Question: I have a problem in matlab. I want to plot a graph having 5 plots. Let me go through them.
x axis for each data is from 1:500.
For plot 1 to 3, I want to place marker after every 10 values, whereas for plot 4 to 5 I want to place markers after every 5 values. Is it possible to do it ?
I followed a code something like this:
'''
figure,
set(gcf, 'Position', get(0,'Screensize')); % Maximize figure.
set(gcf,'Color','white');
plot(ObjVal1(1:10:end),'*r','LineWidth',3);
hold on;
plot(ObjVal2(1:10:end),'-.b','LineWidth',3);
plot(ObjVal3(1:10:end),'+-k','LineWidth',3);
plot(ObjVal4(1:5:end),'sm','LineWidth',3);
plot(ObjVal5(1:5:end),'.b','LineWidth',3);
hold off;
title({'Fitness Value'},'FontWeight','bold','FontSize', 12,'Color','black');
xlabel('Fitness Value --->','FontWeight','bold','FontSize', 12,'Color','black');
ylabel('Iterations --->','FontWeight','bold','FontSize', 12,'Color','black');
legend('CV GDS','CV Momentum','CV Exct LS','CV Back Track','CV Conjugate GDS');
'''
Then I get an output like this :

The problem is quite evident from the picture. The plots of 1-3 is given for 50 values as the subplot is taken for each 10 iterations whereas the 4th and 5th plot is given for 100 values as the subplot is taken for each 5 iterations. I do not want to do this. Basically I want the plot of all the values but with the markers placed at each 10 iterations for plot 1-3 and at each 5 iterations for plots 4-5.
Thanks everybody in advance for your help !
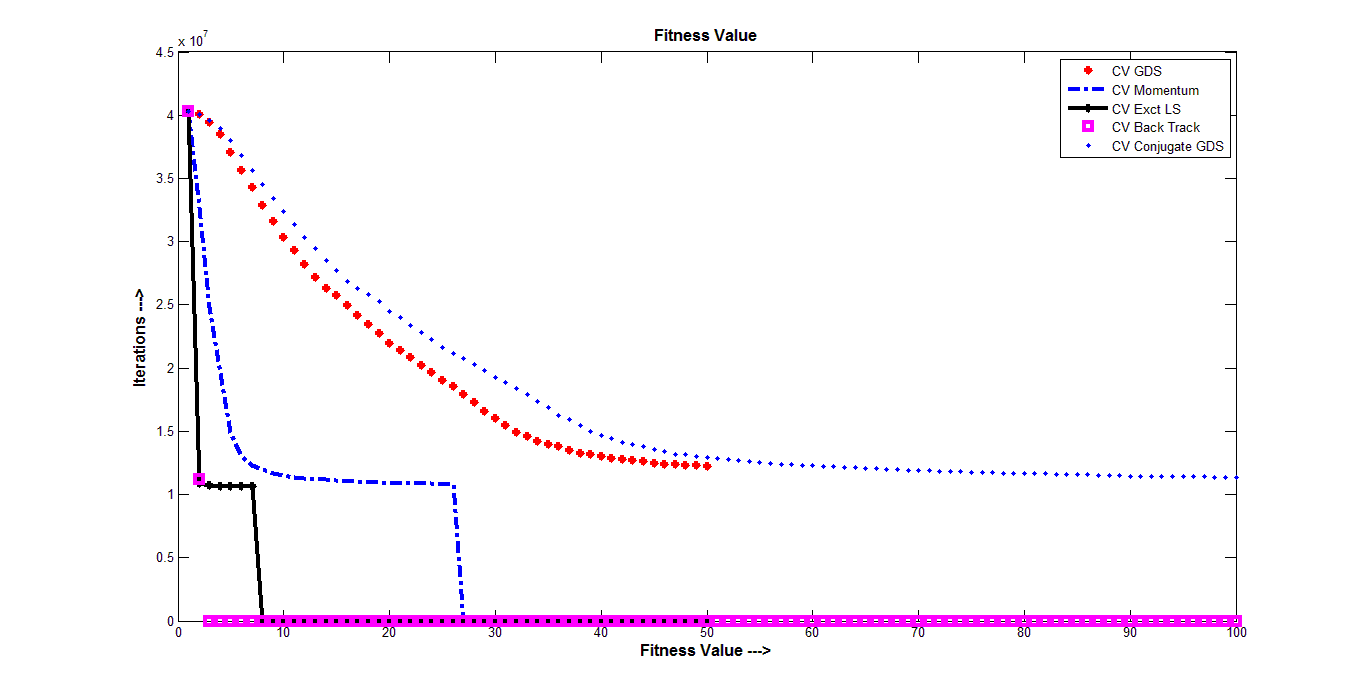
Answer: Use first argument to <URL> to specify x-axis positions of the markers:
'''
plot(1:10:numel(ObjVal3), ObjVal3(1:10:end),'+-k', 'LineWidth', 3);
plot(1:5:numel(ObjVal4), ObjVal4(1:5:end), 'sm', 'LineWidth', 3)
'''